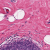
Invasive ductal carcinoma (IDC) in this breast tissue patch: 0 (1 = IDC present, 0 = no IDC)